Field crop: tomato
Growth stage: 1
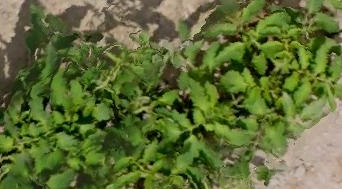
Species: tomato